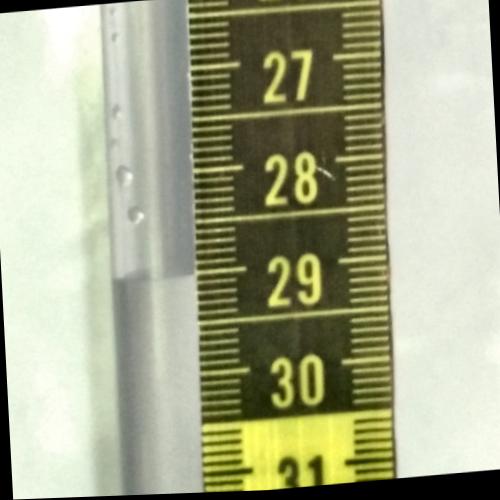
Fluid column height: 29.0 cm